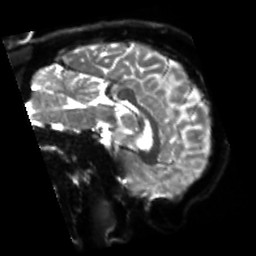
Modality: sbref
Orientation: sagittal
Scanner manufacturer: siemens
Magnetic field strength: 3 T
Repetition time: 4 s
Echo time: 0.0594 s